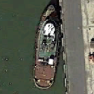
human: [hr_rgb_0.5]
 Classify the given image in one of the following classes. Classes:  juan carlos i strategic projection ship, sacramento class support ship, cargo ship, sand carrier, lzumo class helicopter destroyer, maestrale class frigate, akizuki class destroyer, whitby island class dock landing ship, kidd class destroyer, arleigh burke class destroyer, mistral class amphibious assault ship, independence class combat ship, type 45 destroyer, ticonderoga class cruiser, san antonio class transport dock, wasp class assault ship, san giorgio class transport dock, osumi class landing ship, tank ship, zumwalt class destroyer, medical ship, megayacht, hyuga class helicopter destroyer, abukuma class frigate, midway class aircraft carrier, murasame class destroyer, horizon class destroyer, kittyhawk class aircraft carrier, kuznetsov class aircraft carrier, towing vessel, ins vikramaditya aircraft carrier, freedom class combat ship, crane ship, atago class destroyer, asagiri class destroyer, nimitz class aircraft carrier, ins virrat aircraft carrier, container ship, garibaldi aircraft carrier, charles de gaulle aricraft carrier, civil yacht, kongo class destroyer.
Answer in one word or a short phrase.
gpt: Towing vessel